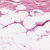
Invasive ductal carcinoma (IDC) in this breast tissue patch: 0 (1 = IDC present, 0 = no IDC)